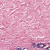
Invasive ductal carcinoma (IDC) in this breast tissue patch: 0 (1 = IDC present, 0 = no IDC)